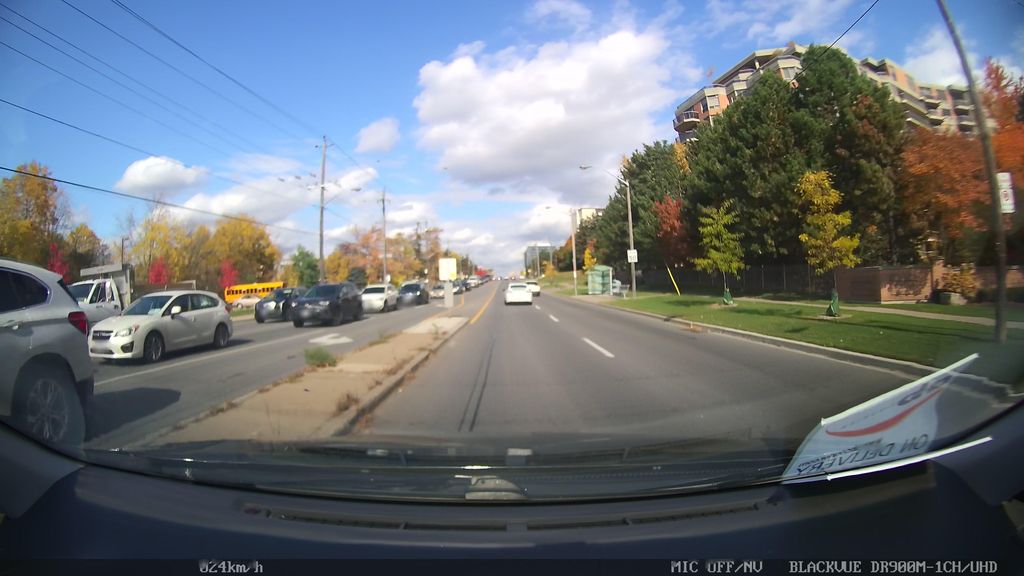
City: toronto